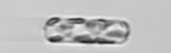
Label: Dactyliosolen_fragilissimus